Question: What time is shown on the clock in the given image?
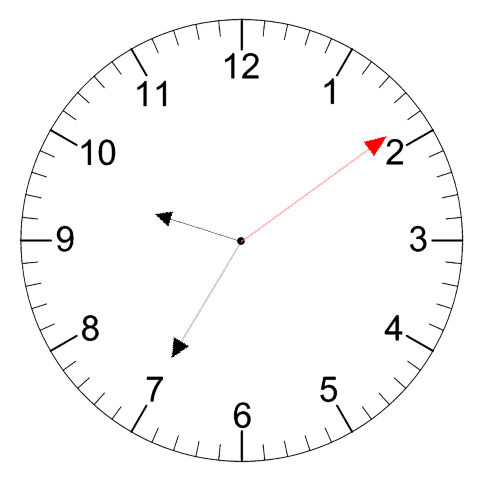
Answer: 09:35:09